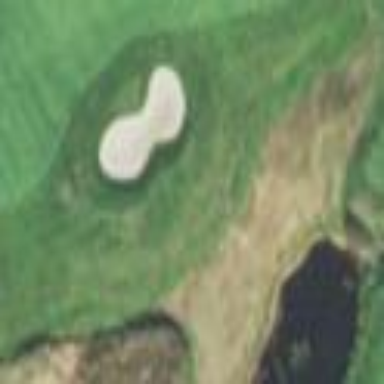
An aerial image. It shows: Sand bunker on golf course.